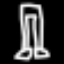
Label: pants